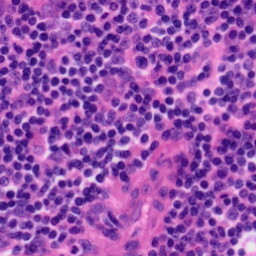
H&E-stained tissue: Tonsil